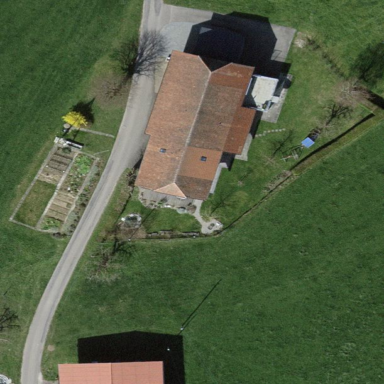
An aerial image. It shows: Farmyard area.